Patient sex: M
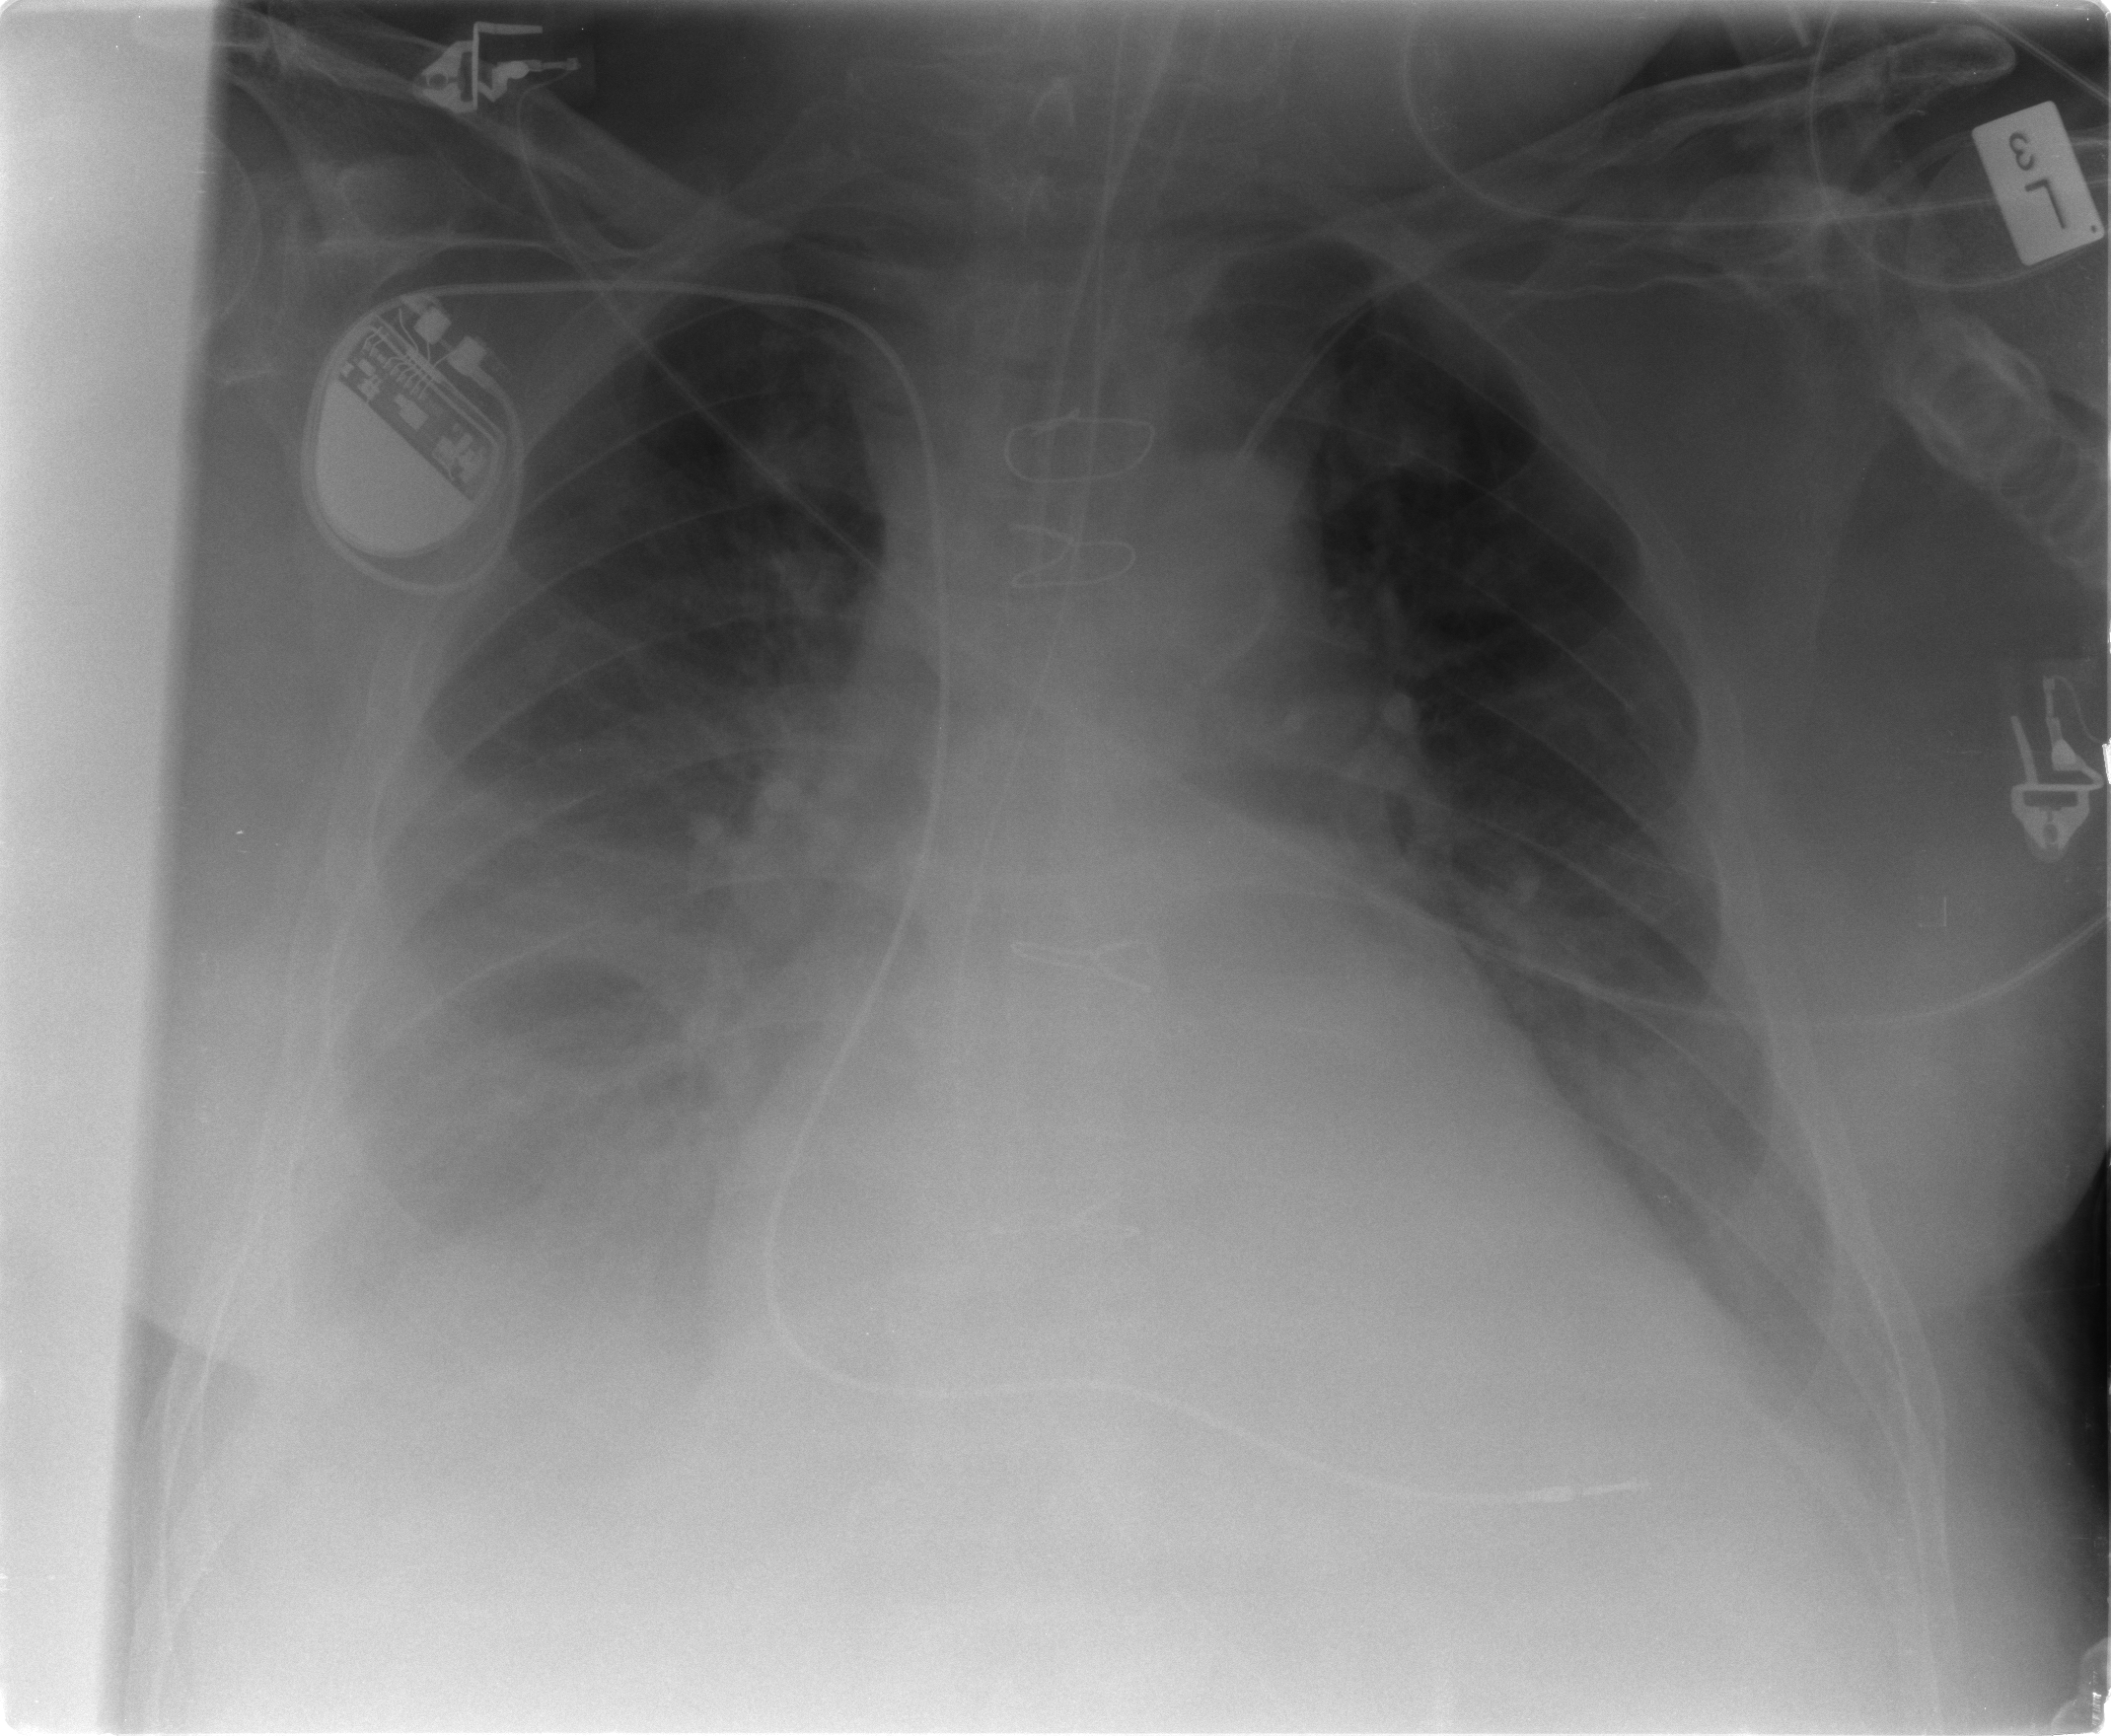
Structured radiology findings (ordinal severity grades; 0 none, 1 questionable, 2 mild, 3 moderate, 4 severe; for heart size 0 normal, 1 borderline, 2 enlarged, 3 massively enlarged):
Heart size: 2
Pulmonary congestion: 2
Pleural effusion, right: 3
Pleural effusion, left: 2
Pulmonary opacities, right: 0
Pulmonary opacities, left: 0
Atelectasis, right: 2
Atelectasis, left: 2